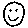
Label: smiley face